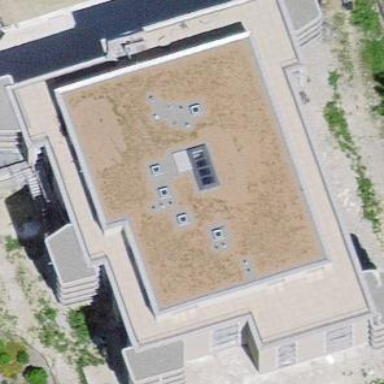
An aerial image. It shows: Building with apartments and flat roof.